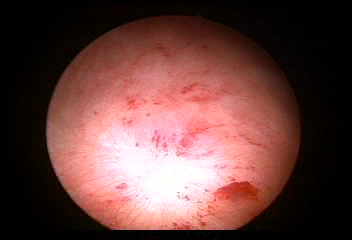
Modality: WLC
Class: Normal mucosa
Bladder cancer association: No